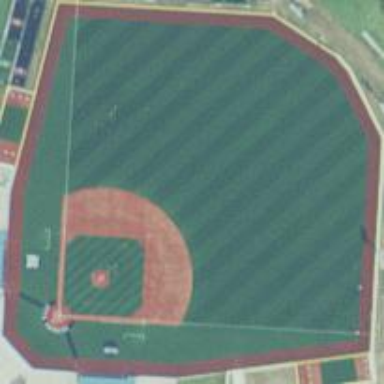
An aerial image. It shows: Baseball pitch for leisure and sports activities.